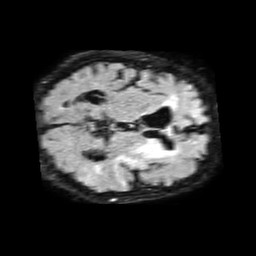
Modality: FLAIR
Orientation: axial
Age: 82
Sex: male
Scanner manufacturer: philips
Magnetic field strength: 1.5 T
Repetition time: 6 s
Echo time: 0.1025 s